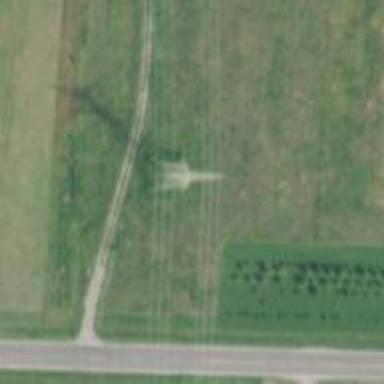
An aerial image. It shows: Lattice structure tower used for power transmission.